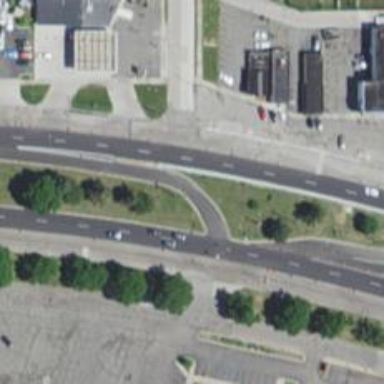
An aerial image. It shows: Asphalt trunk link road.